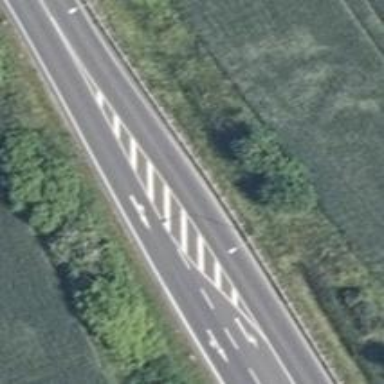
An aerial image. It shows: Asphalt motorway with primary highway classification.